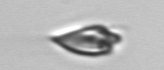
Label: Oxytoxum